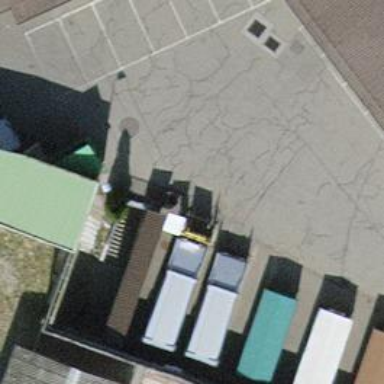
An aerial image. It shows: Recycling center with scrap metal recycling facilities.